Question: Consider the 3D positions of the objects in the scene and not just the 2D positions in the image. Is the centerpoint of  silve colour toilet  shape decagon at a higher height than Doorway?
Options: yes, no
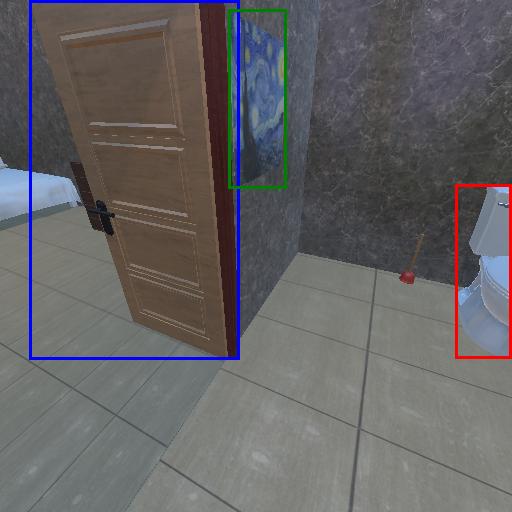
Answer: yes